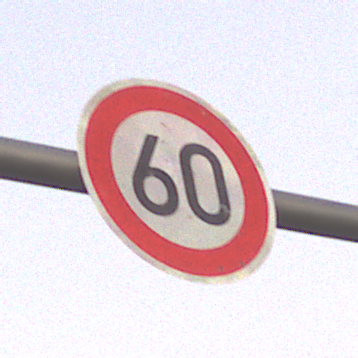
Verkehrszeichen: Geschwindigkeit60
Umgebung: Outdoor, Nature
Tageszeit: SunriseSunset
Wetter: Clear
Licht: Natural
Jahreszeit: NotSpecified
Kontrast: LowContrast